Field crop: tomato
Growth stage: 1
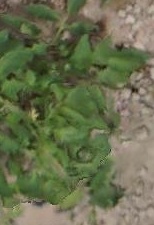
Species: tomato